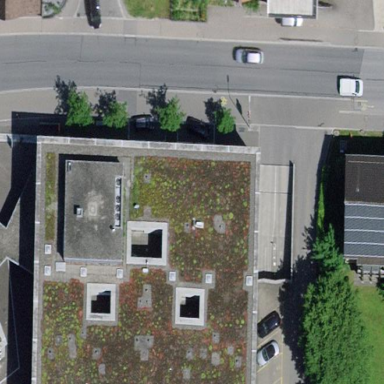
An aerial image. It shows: Commercial building.